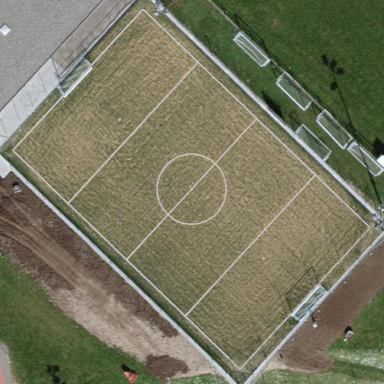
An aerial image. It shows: Soccer pitch designated for leisure and sports activities.